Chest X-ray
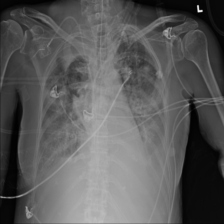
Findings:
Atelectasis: negative
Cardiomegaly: negative
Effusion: positive
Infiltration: negative
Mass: negative
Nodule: negative
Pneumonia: negative
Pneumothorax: negative
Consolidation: negative
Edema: negative
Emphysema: negative
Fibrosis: negative
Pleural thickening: negative
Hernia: negative